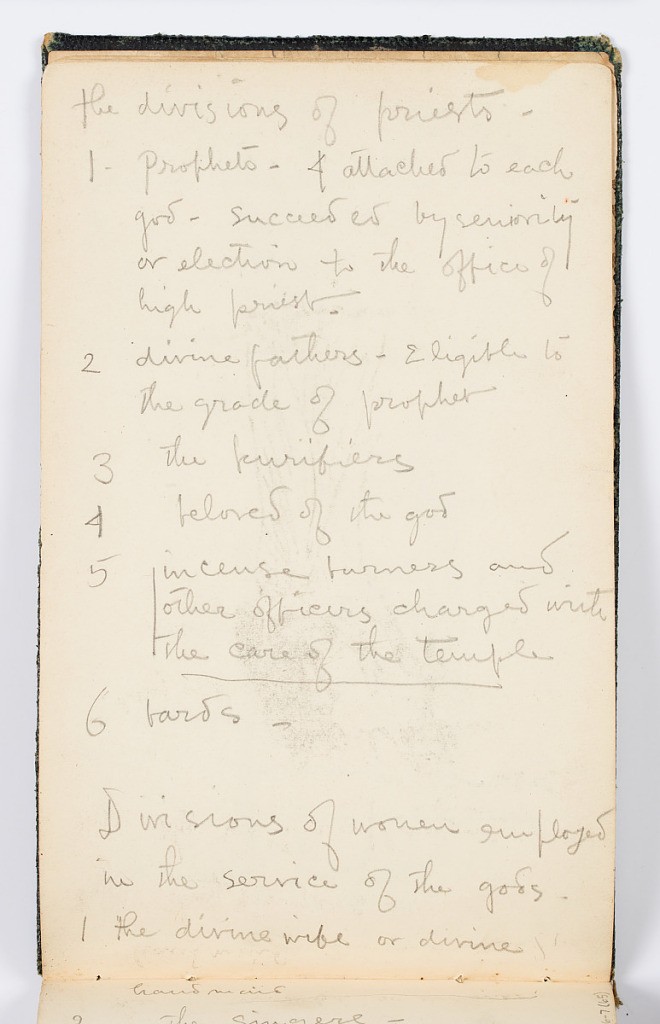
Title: Sketchbook Page: The Division of Priests
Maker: Kenyon Cox, American, 1856–1919
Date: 1883
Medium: Graphite on paper
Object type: Sketchbook folio
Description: Recto: Notes on the division of priests, and divisions of women employed in the service of the gods.
Verso: Note about Ancient Egyptian gods in triads. Two sketches of Egyptian priests with bald heads, facing left, one in a leopard skin.